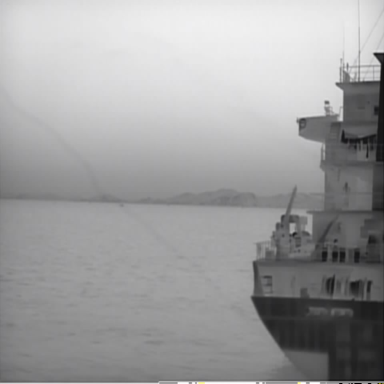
There is a liner in the infrared image.